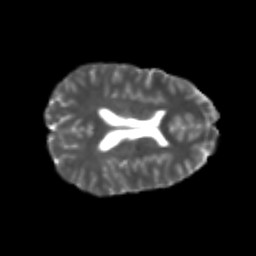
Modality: T2w
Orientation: axial
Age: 22
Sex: female
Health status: healthy
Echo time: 0.074 s